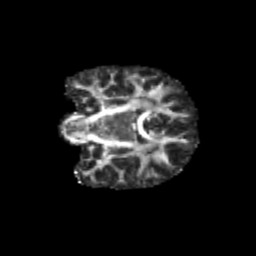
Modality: FA
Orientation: coronal
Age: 10
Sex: female
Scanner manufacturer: siemens
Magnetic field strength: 3 T
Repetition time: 3.8 s
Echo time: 0.07 s